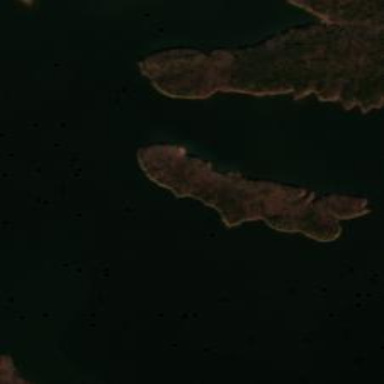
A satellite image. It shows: Islet.